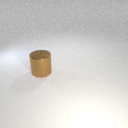
large brown metal cylinder